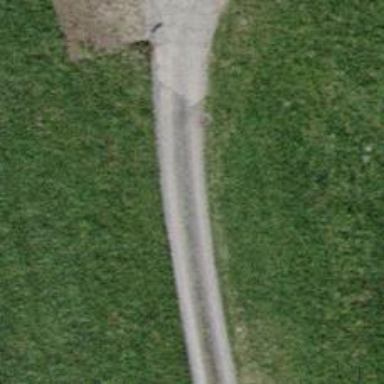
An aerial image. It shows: Paved track with grade 3 quality surface.